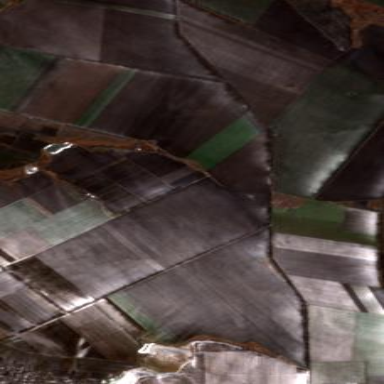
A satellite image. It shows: Picturesque farmland scene.